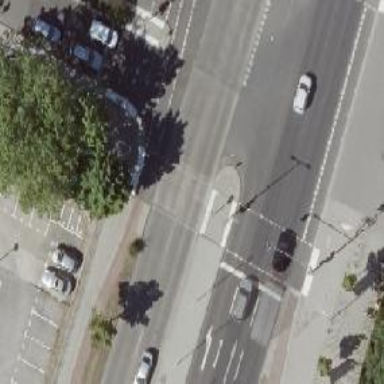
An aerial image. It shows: Road crossing with traffic signals.